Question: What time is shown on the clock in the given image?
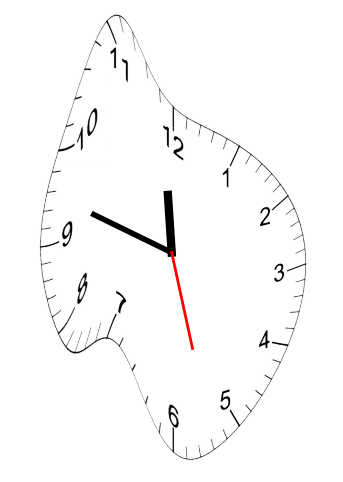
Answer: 11:47:27